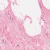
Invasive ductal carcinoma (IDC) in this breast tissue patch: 0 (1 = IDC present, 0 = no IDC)